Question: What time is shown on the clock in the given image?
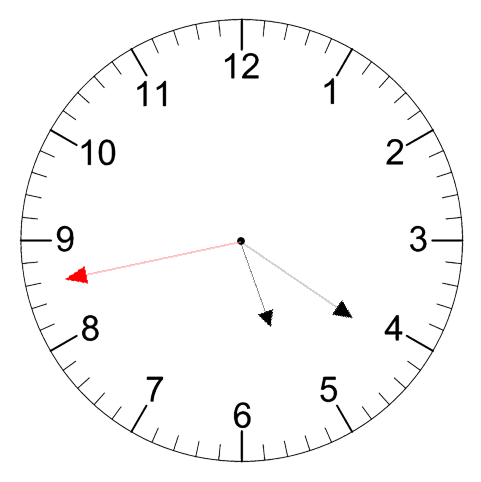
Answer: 05:20:43